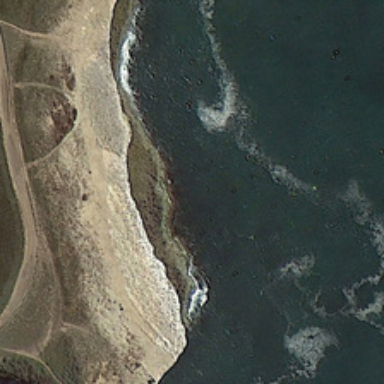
White waves in green ocean is near yellow beach and green trees .